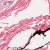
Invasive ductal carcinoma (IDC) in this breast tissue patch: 0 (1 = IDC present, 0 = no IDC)